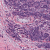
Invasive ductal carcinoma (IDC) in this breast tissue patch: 0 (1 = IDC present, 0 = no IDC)